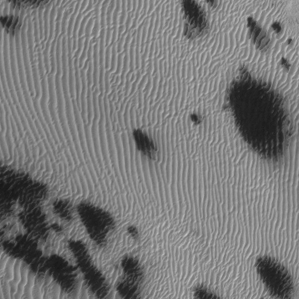
Label: frost